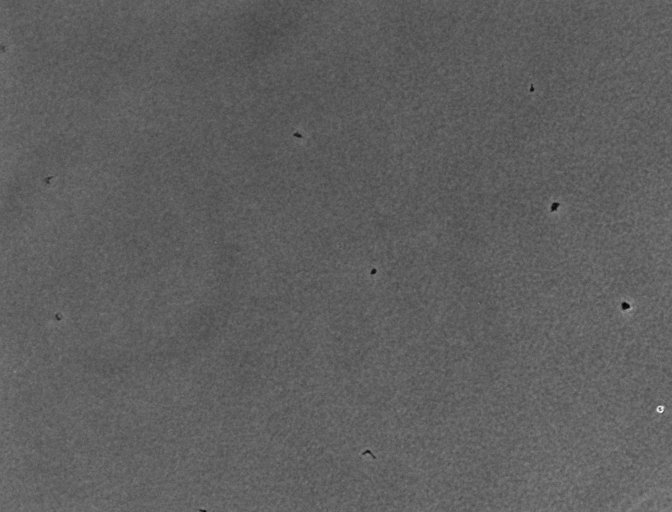
Phase contrast microscopy, 20x objective, 3 h incubation